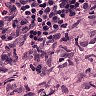
Metastatic tissue present: yes